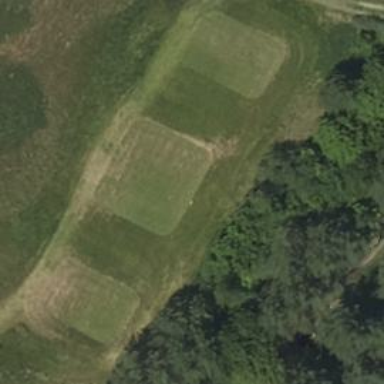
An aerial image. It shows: Golf tee.